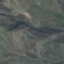
Land use / land cover: HerbaceousVegetation